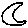
Label: moon